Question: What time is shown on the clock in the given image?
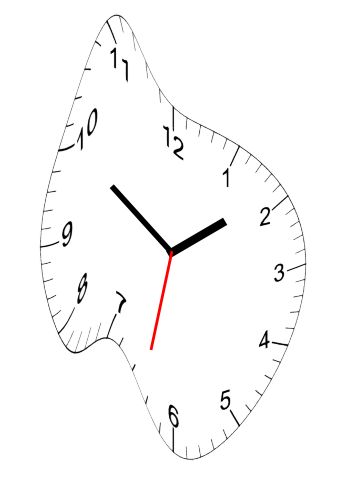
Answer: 01:50:32